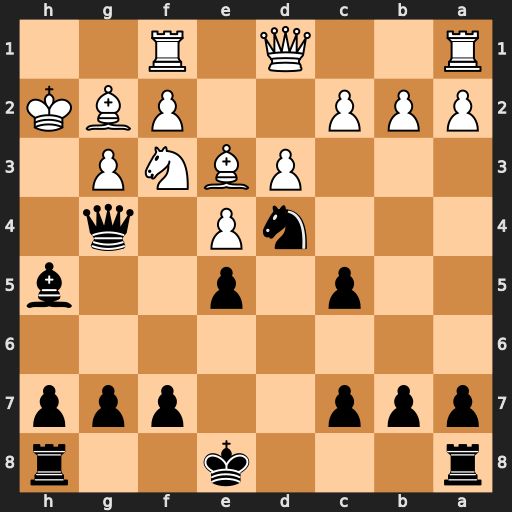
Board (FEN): r3k2r/ppp2ppp/8/2p1p2b/3nP1q1/3PBNP1/PPP2PBK/R2Q1R2
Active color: b
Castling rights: kq
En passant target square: -
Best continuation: Nxf3+ Bxf3 Qxf3